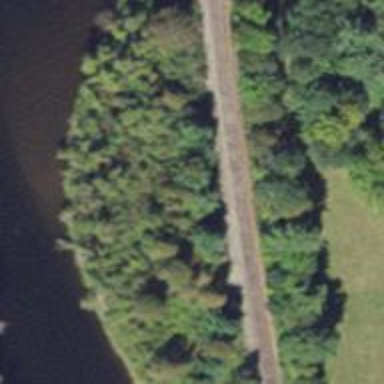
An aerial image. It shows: Railway track.